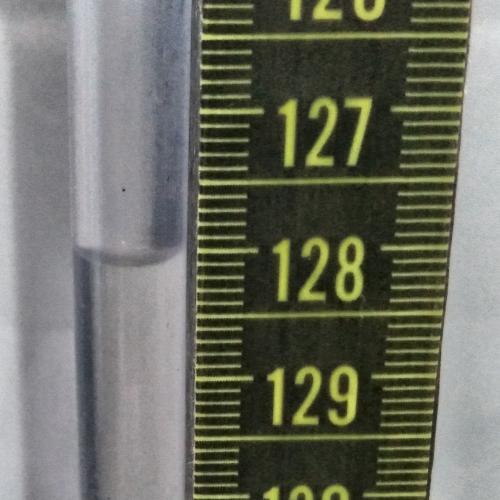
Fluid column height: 128.1 cm